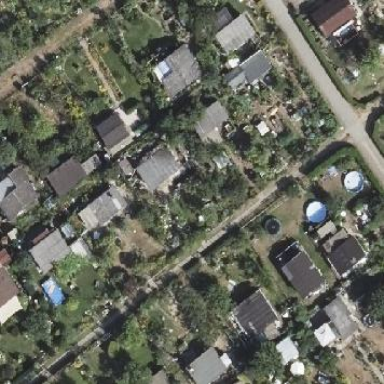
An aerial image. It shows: Plot in the allotments.